RGB frame:
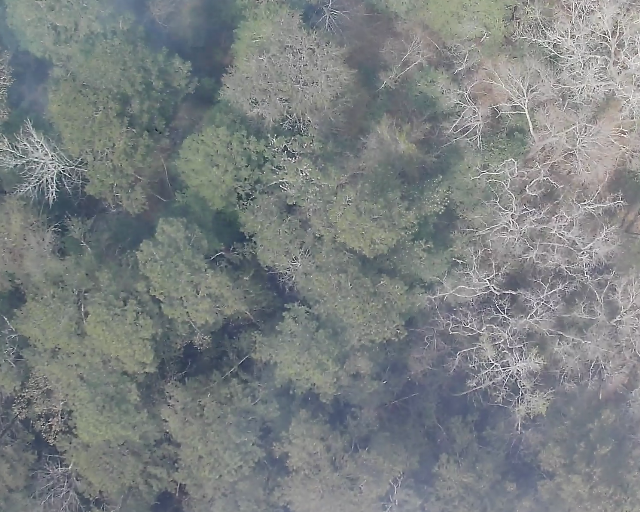
Thermal frame:
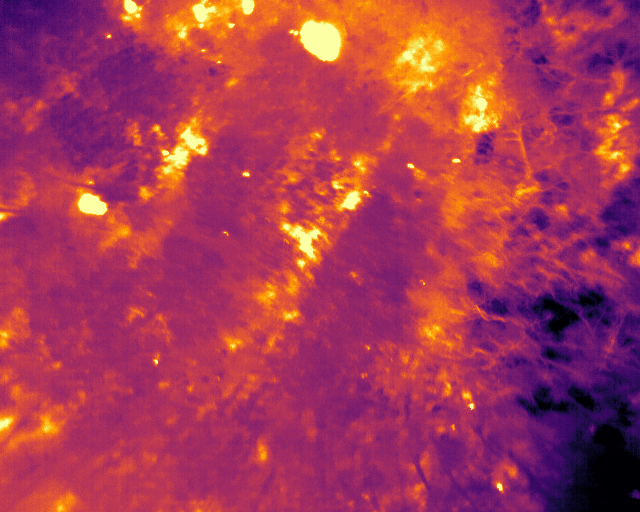
Captured: 2026-02-26 03:41:10
Pixels at or above 80 °C: 616 (fraction of frame: 0.00188)